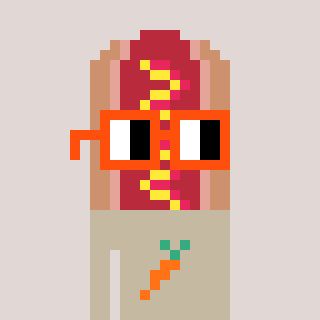
a pixel art character with square orange glasses, a hotdog-shaped head and a bege-colored body on a warm background